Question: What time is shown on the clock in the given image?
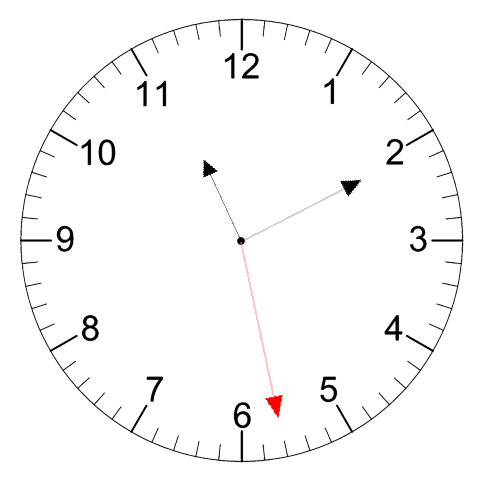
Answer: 11:10:28